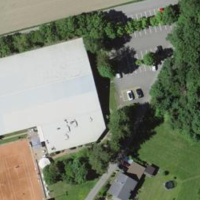
EUNIS habitat code: 53
Species observed at this site:
Acer campestre